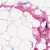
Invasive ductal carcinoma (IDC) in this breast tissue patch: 0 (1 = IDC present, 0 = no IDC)